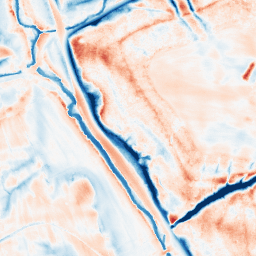
Category: edge_preserving
Decomposition family: guided
Decomposition parameters: radius: 8
eps: 0.01
Upsampling method: lanczos
Upsampling parameters: scale: 8
Upsampling scale: 8